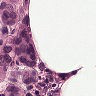
Metastatic tissue present: yes